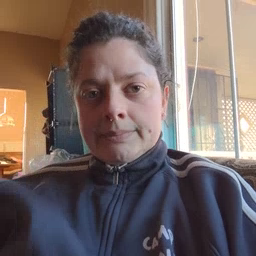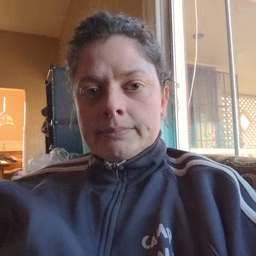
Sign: kitty